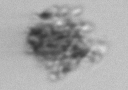
Label: detritus